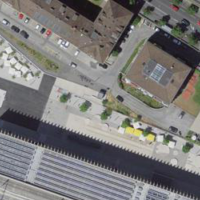
EUNIS habitat code: 54
Species observed at this site:
Passer domesticus